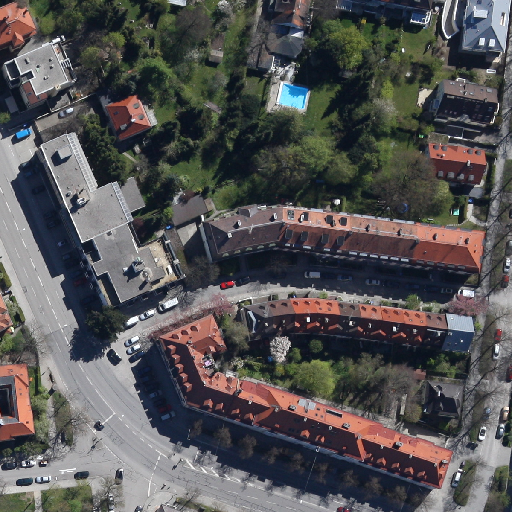
Referring expression: sidewalk along with tree